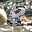
Label: 8